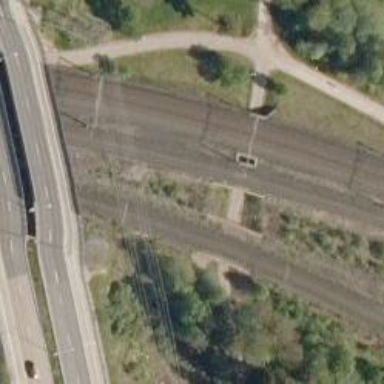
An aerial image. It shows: Cycleway with asphalt surface designed for Nordic skiing.